Question: I was googling for a while but I can't find the way how to add a another EditText after I click on one.
I try to describe my problem by this picture:

Is there a some container providing this functionality ?
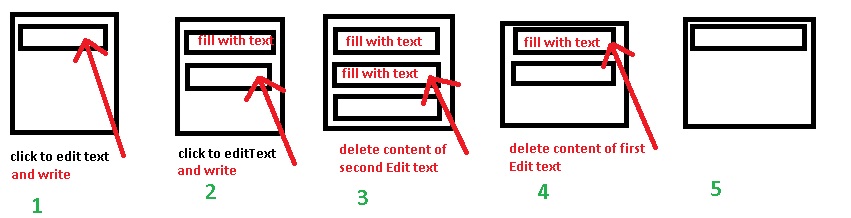
Answer: Check this:
'''
public class YourActivity extends Activity {
private LinearLayout holder;
@Override
protected void onCreate(Bundle savedInstanceState) {
super.onCreate(savedInstanceState);
setContentView(R.layout.your_activity);
//get a reference to the LinearLayout - the holder of our views
holder = (LinearLayout) findViewById(R.id.holder);
addNewEdit();
}
private void addNewEdit() {
//inflate a new EditText from the layout
final EditText newEdit = (EditText) getLayoutInflater().inflate(R.layout.new_edit, holder, false);
//add it to the holder
holder.addView(newEdit);
//set the text change lisnter
newEdit.addTextChangedListener(new TextWatcher() {
@Override
public void beforeTextChanged(CharSequence s, int start, int count, int after) {
}
@Override
public void onTextChanged(CharSequence s, int start, int before, int count) {
//here we decide if we have to add a new EditText view or to
//remove the current
if (s.length() == 0 && holder.getChildCount() > 1) {
holder.removeView(newEdit);
} else if (s.length() > 0 && ((before + start) == 0)) {
addNewEdit();
}
}
@Override
public void afterTextChanged(Editable s) {
}
});
}
}
'''
The 'your_activity.xml':
'''
<LinearLayout
xmlns:android="http://schemas.android.com/apk/res/android"
android:id="@+id/holder"
android:layout_width="match_parent"
android:layout_height="wrap_content"
android:orientation="vertical">
</LinearLayout>
'''
And the 'new_edit.xml':
'''
<EditText xmlns:android="http://schemas.android.com/apk/res/android"
android:layout_width="match_parent"
android:layout_height="match_parent">
</EditText>
'''
EDIT: Of course, you have to set you correct paddings/margins, and probably create you own and styled layouts for the holder and the items that you inflate.